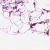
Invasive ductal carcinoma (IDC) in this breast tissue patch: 0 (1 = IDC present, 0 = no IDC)